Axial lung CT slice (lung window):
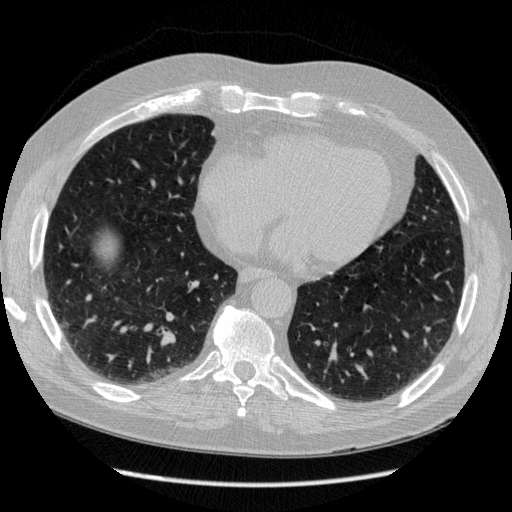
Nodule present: no